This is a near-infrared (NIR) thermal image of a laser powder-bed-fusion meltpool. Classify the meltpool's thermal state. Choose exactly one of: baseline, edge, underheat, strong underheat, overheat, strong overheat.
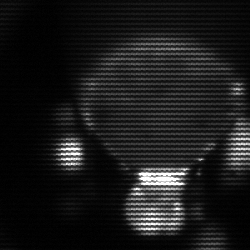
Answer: edge